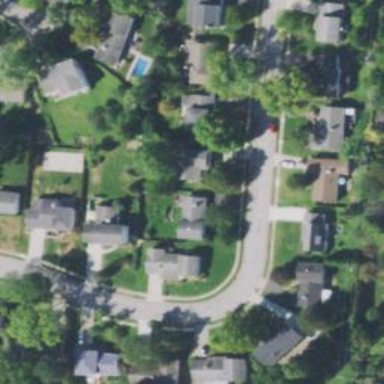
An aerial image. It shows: Residential driveway designated as service road.